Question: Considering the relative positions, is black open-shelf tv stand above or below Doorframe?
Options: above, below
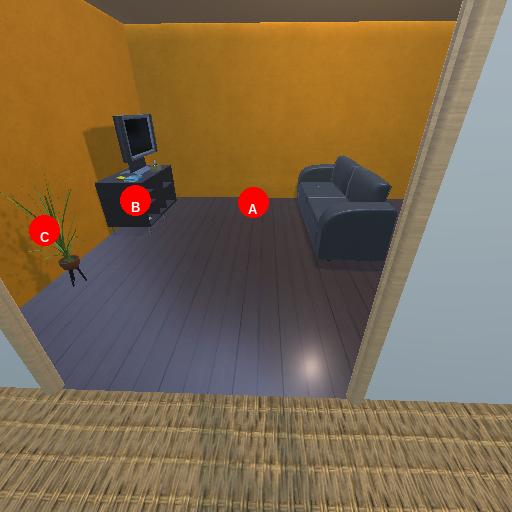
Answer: above